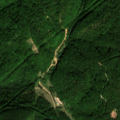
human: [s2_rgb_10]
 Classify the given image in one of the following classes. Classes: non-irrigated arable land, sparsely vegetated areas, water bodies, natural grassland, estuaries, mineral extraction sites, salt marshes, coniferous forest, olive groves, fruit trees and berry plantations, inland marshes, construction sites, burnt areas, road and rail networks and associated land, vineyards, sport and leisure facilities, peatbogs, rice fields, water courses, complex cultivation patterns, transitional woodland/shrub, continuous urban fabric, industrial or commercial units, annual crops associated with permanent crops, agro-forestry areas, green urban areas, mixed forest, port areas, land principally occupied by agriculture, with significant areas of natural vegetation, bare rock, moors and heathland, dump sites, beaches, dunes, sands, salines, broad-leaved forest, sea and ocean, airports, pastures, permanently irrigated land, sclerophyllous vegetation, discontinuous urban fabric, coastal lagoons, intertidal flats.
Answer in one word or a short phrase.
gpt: broad-leaved forest